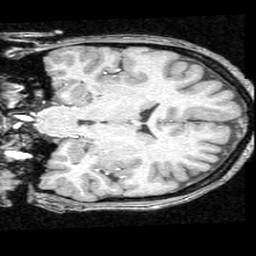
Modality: T1w
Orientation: coronal
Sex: female
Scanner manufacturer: ge
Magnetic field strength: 1.5 T
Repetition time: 21 s
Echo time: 0.008 s